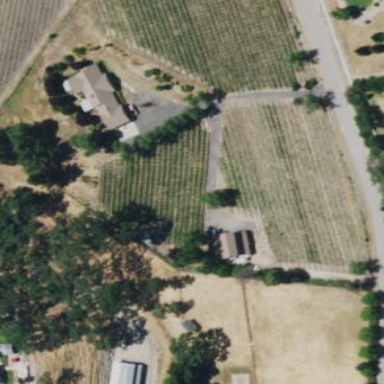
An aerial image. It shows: Vineyard with grape crops.